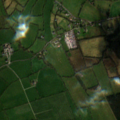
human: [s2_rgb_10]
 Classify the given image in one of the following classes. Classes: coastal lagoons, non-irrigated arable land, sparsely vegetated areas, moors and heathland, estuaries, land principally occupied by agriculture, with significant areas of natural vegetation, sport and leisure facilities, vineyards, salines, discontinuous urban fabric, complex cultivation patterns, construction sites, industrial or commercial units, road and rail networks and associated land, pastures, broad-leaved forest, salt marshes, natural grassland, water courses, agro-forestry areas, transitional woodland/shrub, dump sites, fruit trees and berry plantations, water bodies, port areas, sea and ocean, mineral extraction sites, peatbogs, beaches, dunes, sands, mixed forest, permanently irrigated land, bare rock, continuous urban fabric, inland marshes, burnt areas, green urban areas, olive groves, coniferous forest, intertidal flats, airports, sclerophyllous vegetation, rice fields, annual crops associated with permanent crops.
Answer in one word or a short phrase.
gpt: pastures, coniferous forest